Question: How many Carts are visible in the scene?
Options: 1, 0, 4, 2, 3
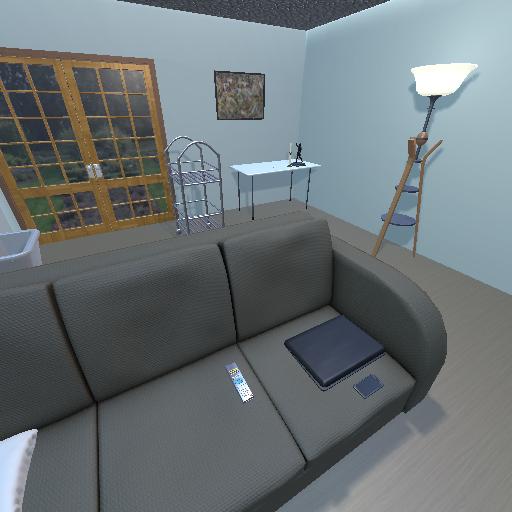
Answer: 1